Interaction volume radius: 5 \u00c5
Interaction volume height: 25 \u00c5
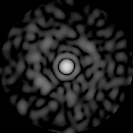
Disorder parameter: 0.7938